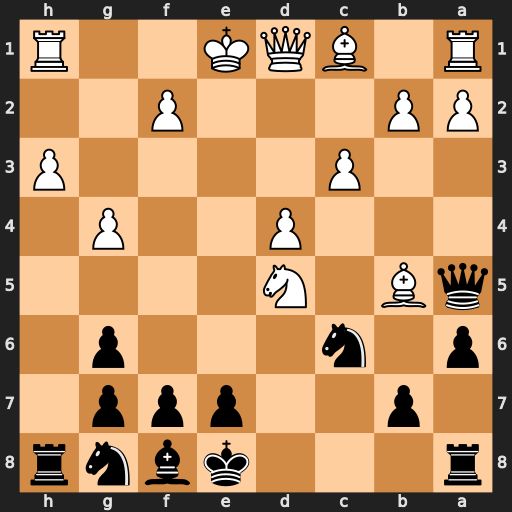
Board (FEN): r3kbnr/1p2ppp1/p1n3p1/qB1N4/3P2P1/2P4P/PP3P2/R1BQK2R
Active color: b
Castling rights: KQkq
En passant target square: -
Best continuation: axb5